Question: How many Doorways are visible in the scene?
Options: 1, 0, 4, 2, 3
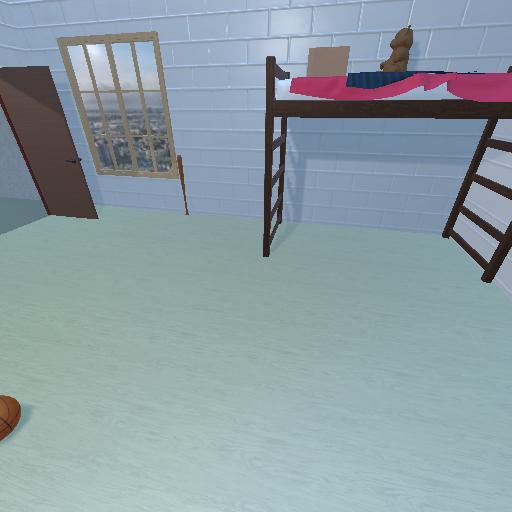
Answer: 1